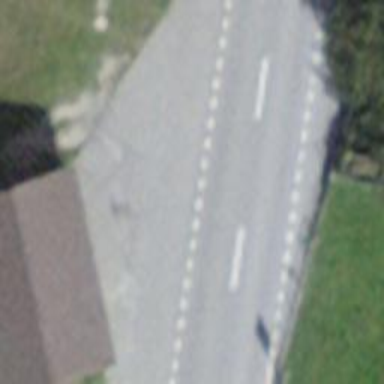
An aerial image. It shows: Public transport stop position.